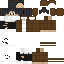
A male human skin with medium skin, wearing brown long hair dressed in a blue hoodie and black pants, featuring a closed mouth.